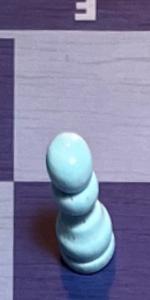
Label: Pawn_White